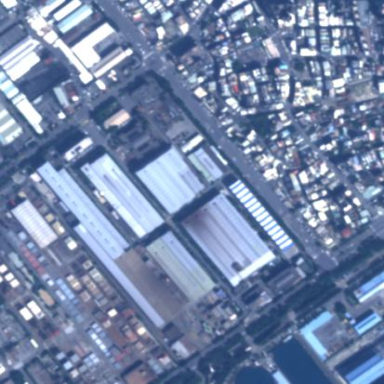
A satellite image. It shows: Industrial building.